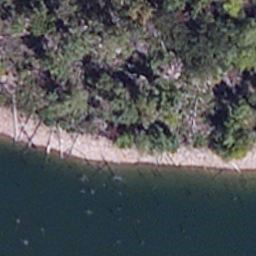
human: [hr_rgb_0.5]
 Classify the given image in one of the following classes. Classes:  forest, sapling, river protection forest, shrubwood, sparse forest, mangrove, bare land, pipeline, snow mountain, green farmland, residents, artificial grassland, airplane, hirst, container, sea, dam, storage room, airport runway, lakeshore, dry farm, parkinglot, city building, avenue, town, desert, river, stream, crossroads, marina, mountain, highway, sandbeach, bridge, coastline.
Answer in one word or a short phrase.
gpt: lakeshore